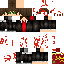
A male human skin with medium skin, wearing brown long hair dressed in a red hoodie and black pants, featuring a closed mouth.